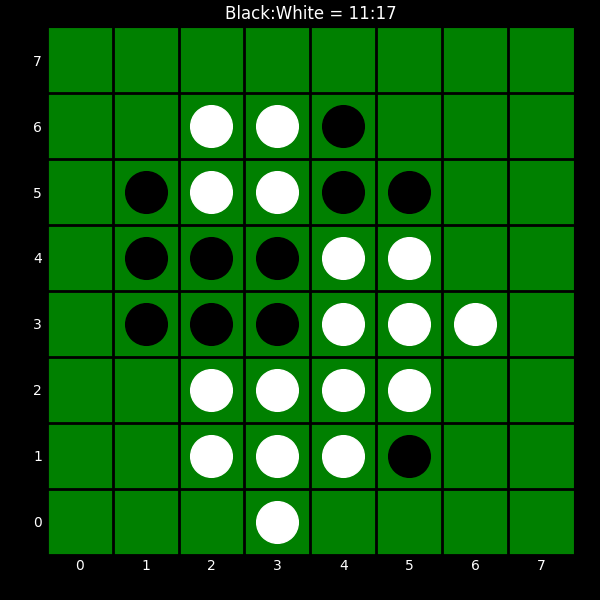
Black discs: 11
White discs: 17